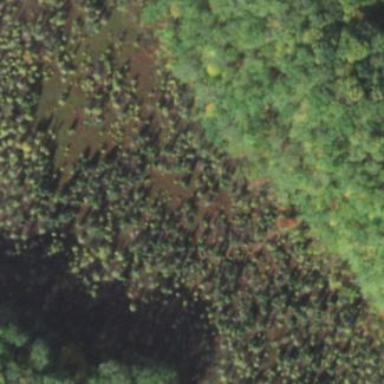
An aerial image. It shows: Bog wetland.